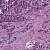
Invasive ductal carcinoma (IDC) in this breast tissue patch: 1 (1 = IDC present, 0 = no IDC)